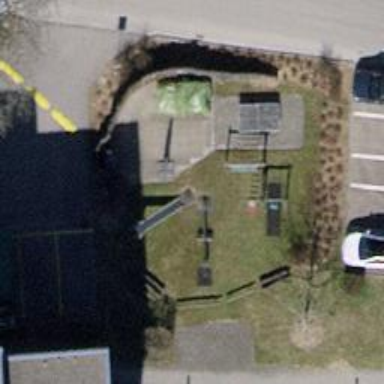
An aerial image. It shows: Picnic table located in leisure land area.